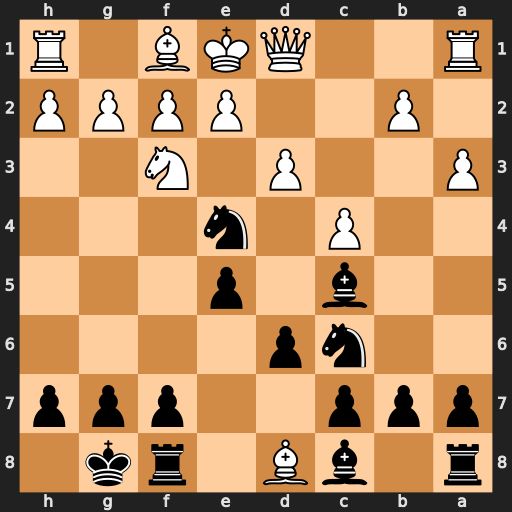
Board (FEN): r1bB1rk1/ppp2ppp/2np4/2b1p3/2P1n3/P2P1N2/1P2PPPP/R2QKB1R
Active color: b
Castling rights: KQ
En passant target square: -
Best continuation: Bxf2#